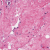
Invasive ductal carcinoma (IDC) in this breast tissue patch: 0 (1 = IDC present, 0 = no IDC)